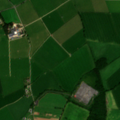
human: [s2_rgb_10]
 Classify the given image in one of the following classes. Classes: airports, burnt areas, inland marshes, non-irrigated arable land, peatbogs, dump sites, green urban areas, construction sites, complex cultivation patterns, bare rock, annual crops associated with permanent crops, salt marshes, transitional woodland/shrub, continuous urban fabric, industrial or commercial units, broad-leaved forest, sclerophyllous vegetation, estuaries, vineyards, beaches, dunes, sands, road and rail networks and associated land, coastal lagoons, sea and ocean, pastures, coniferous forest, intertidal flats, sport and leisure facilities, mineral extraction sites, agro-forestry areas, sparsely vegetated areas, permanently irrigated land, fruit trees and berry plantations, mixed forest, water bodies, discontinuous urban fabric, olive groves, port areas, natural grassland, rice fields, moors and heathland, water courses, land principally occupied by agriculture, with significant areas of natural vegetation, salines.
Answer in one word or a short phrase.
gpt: non-irrigated arable land, pastures